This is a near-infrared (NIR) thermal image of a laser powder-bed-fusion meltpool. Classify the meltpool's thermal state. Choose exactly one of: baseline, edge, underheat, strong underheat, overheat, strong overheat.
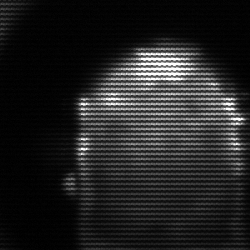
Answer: baseline